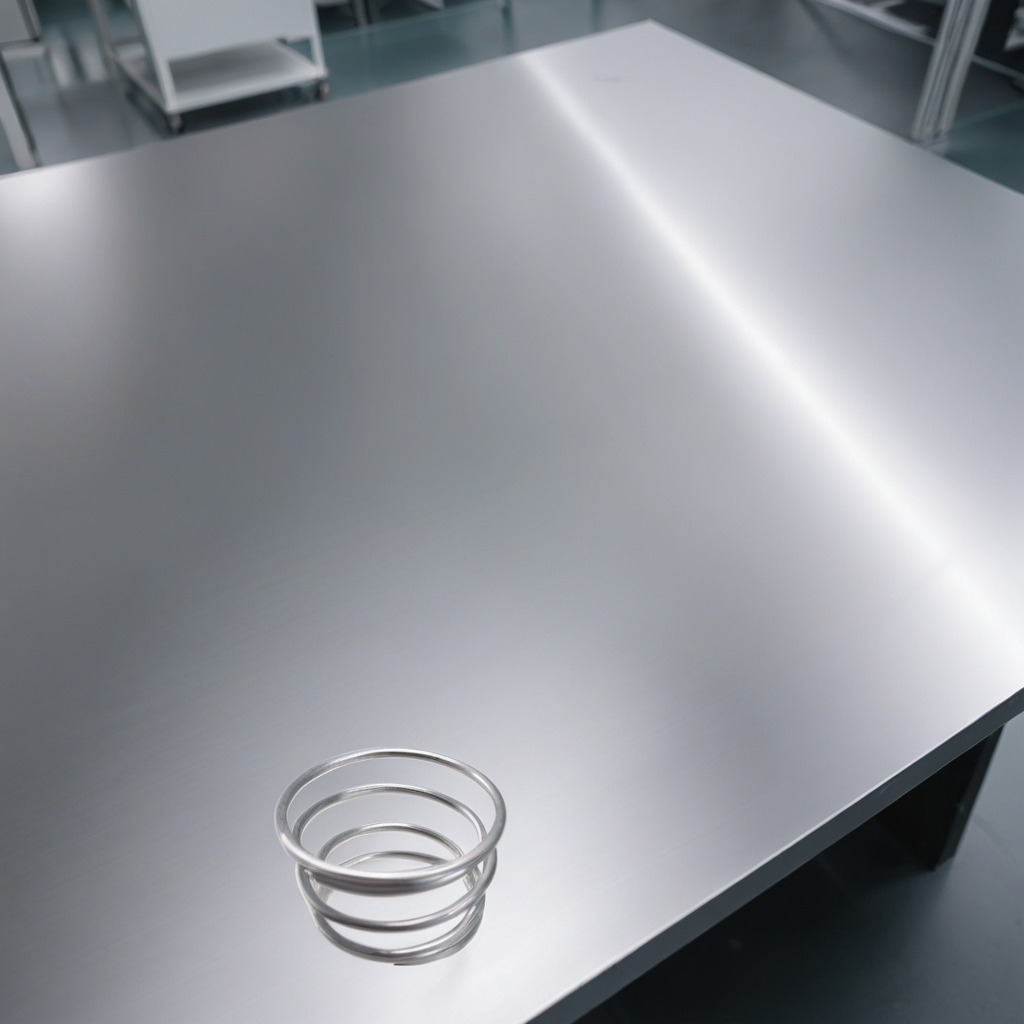
A coiled metal spring is lying on the stainless steel table.